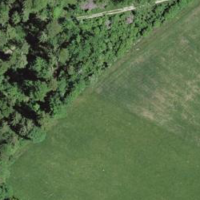
EUNIS habitat code: 44
Species observed at this site:
Prunus spinosa